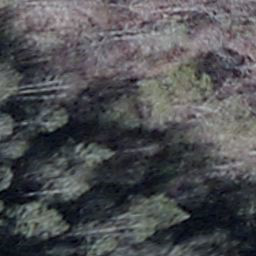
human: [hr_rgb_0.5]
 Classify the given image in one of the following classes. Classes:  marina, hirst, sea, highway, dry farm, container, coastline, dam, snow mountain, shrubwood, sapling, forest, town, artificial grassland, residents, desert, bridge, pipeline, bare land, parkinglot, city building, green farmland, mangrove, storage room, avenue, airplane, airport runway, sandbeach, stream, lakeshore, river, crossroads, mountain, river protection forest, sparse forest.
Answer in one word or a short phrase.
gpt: shrubwood